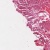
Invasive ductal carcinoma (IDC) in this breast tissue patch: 0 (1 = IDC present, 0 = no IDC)